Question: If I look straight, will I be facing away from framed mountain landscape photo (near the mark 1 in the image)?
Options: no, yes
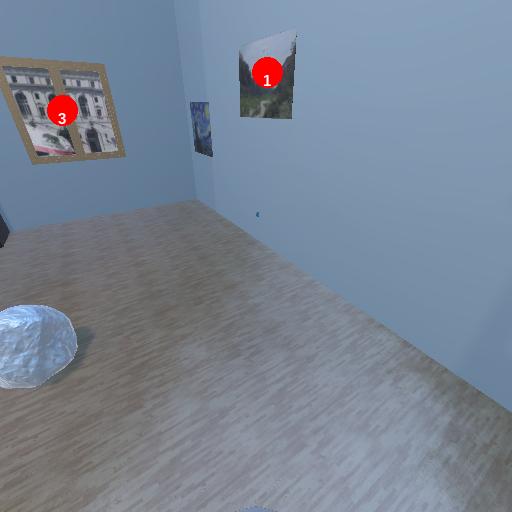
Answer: no